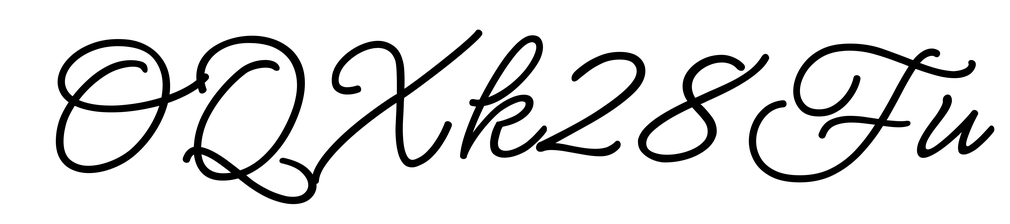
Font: MeowScript-Regular